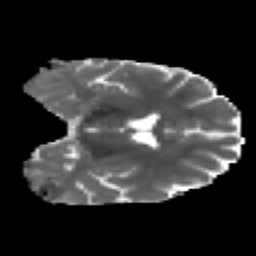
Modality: MD
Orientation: coronal
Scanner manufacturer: ge
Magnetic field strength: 3 T
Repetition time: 7.98 s
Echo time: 0.0701 s